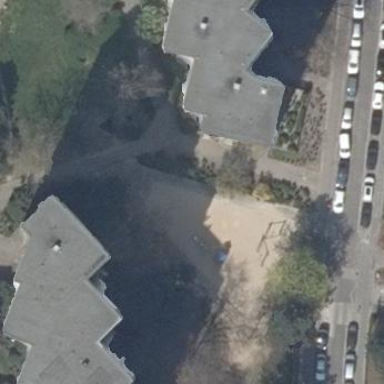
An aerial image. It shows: Playground area for leisure land.